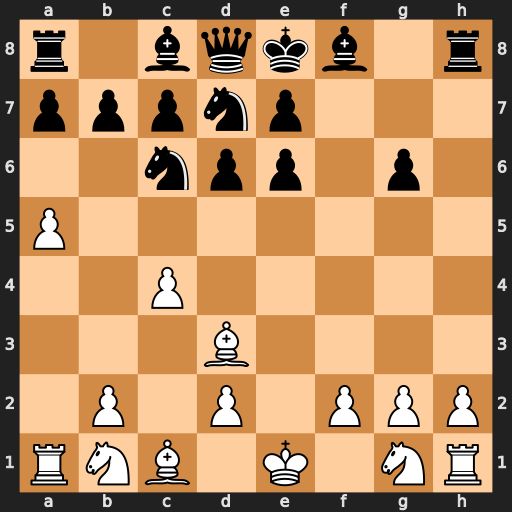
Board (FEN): r1bqkb1r/pppnp3/2npp1p1/P7/2P5/3B4/1P1P1PPP/RNB1K1NR
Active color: w
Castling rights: KQkq
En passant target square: -
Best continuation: Bxg6#